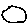
Label: circle